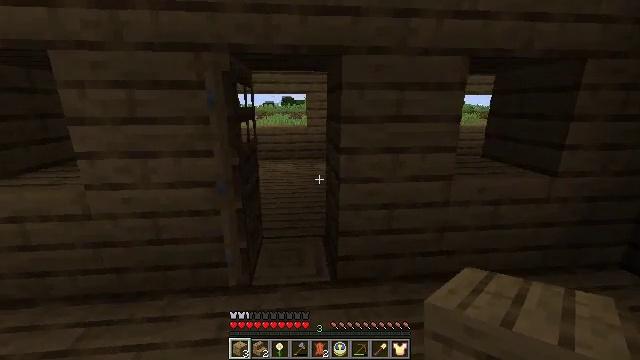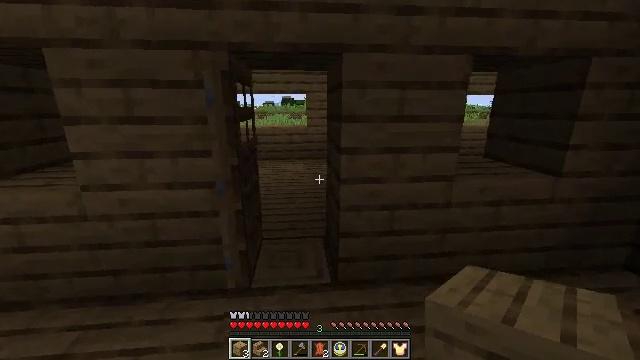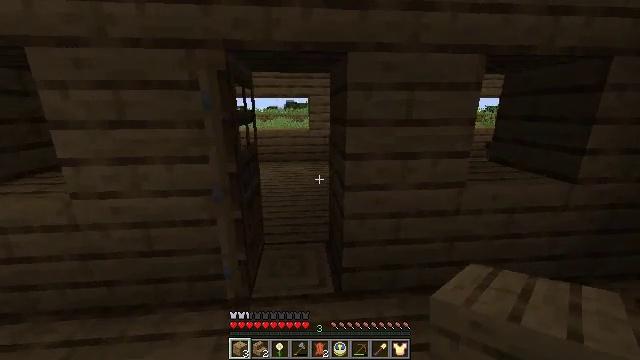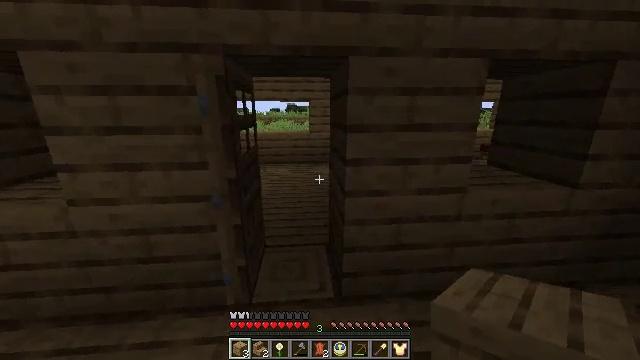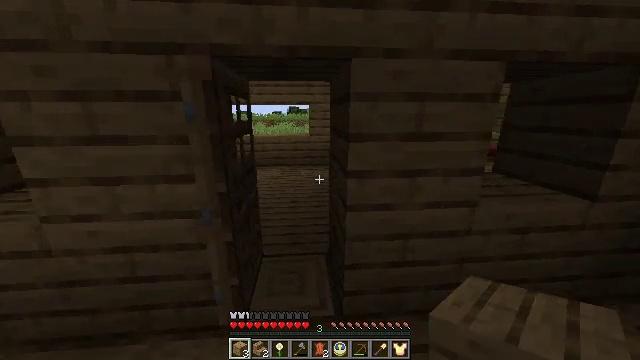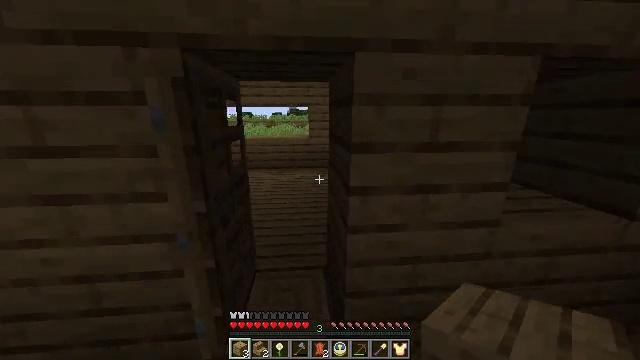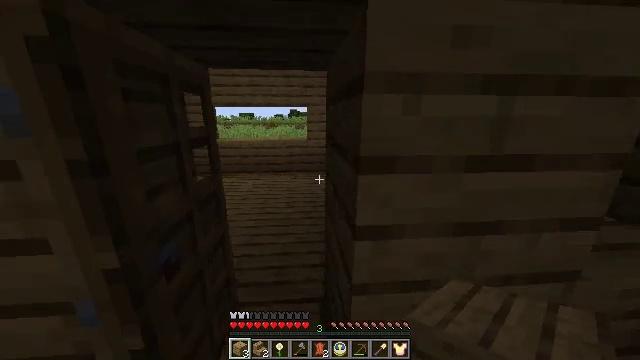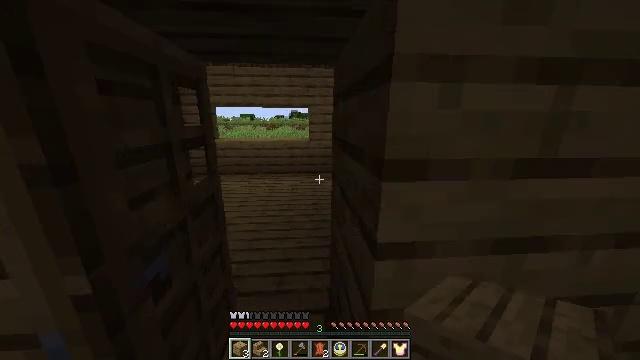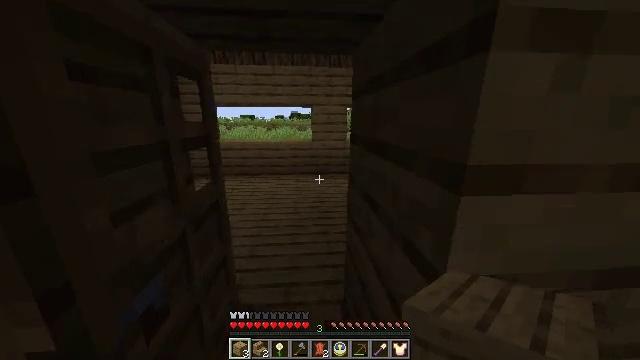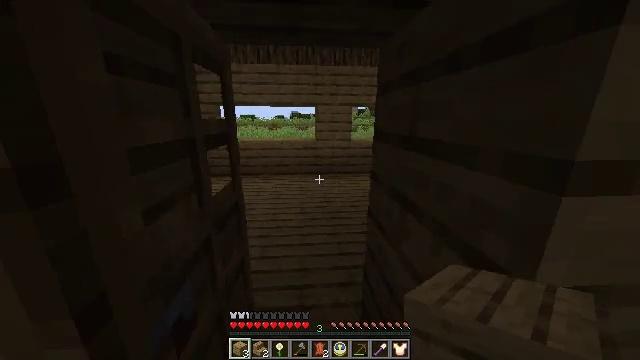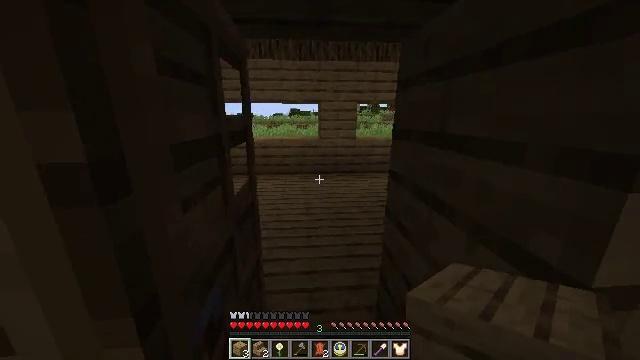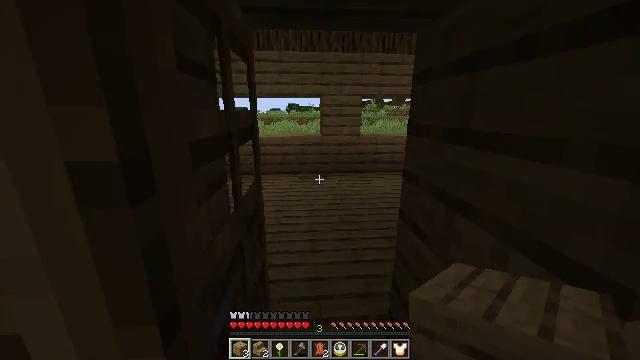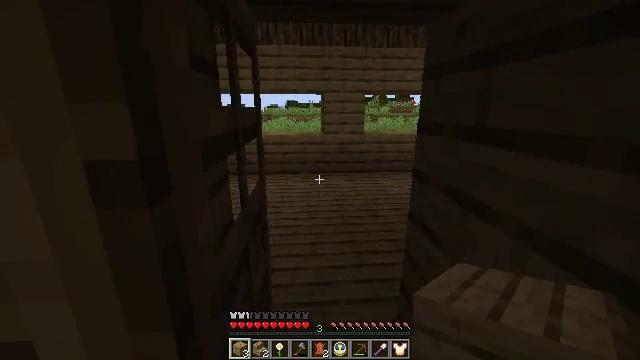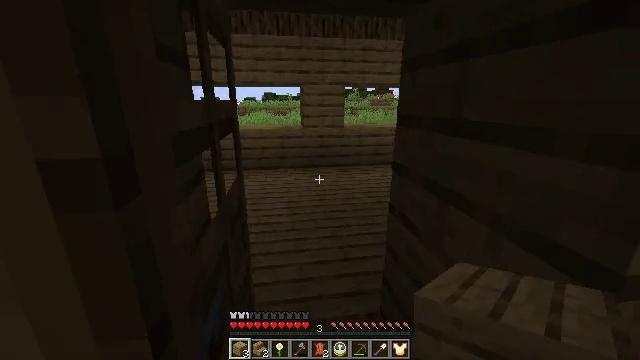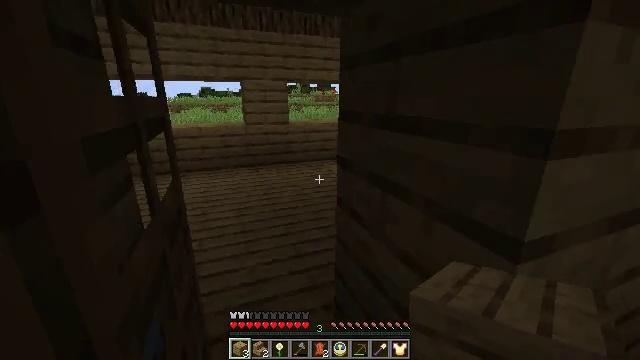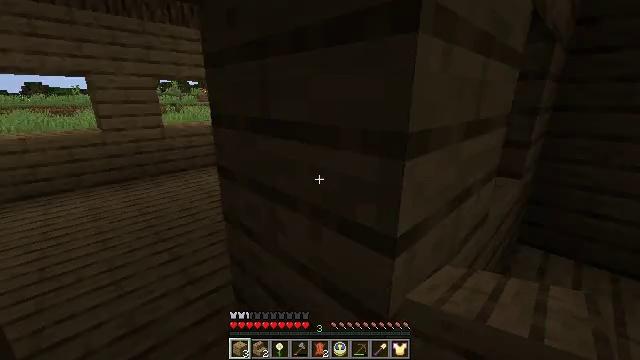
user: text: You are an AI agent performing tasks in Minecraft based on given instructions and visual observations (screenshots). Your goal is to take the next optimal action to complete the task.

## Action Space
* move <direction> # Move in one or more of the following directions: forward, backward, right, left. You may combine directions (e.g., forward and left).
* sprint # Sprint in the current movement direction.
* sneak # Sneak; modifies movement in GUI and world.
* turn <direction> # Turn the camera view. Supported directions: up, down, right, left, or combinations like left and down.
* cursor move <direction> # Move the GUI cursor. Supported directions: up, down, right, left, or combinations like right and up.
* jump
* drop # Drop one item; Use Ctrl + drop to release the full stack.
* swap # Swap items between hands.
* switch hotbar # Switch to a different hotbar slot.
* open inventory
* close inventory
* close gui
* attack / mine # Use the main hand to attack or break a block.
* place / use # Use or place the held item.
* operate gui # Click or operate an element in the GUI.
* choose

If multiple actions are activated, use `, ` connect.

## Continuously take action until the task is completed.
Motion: motion action
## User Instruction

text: Collect sand to make glass.
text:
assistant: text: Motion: move forward
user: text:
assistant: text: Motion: move forward
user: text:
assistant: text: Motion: move forward
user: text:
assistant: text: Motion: move forward
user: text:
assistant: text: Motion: move forward
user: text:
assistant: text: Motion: move forward
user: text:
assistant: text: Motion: move forward and move left
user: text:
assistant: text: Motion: move forward and move left
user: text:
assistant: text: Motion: move forward and move left
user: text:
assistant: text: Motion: move forward
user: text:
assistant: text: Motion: move forward
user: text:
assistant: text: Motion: move forward
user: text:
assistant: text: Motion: move forward, turn right and down
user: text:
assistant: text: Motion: move forward, turn right
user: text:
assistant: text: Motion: move forward, turn right
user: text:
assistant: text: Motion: move forward, turn right and up
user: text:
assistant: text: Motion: move forward
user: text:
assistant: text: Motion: move forward
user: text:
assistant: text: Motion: no_op
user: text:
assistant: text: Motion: no_op
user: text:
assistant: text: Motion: move back, turn left
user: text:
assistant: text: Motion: move back, turn left
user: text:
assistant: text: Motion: move back, turn left and down
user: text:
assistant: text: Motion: move back and move left, turn left and down
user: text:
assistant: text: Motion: move back and move left, turn left
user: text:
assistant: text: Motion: move back and move left, turn left and up
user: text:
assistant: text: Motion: move back and move left, turn left and up
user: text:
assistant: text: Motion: move left
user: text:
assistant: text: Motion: move left
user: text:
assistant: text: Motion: move left